Interaction volume radius: 5 \u00c5
Interaction volume height: 10 \u00c5
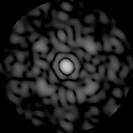
Disorder parameter: 0.7364